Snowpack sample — Buffalo Mountain, Silverthorne, Colorado, USA (2/22/26, 2:02 PM MST)
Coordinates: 39.622, -106.113
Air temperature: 33 °F
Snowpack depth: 63 cm
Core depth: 40 cm
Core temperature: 26.6 °F
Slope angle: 11°, slope face: 116°
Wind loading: low
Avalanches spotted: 0
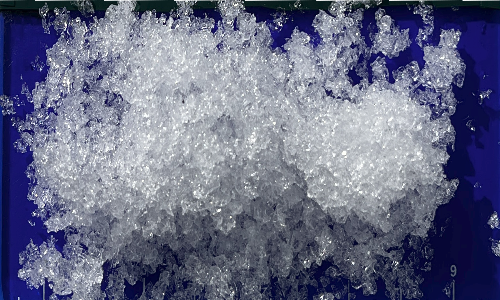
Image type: core
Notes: In a firebreak similar to site 1, minimal wind loading with no spotted avalanches (not many faces in view though)